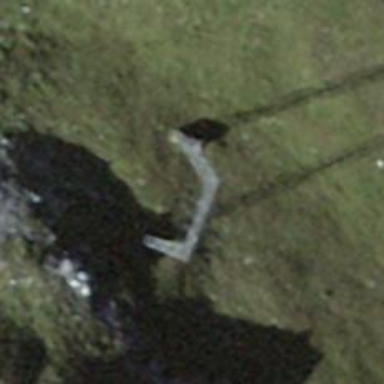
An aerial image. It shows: Pylon for aerialway.